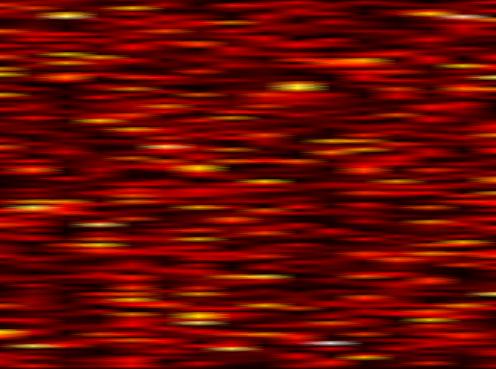
Label: OFDM